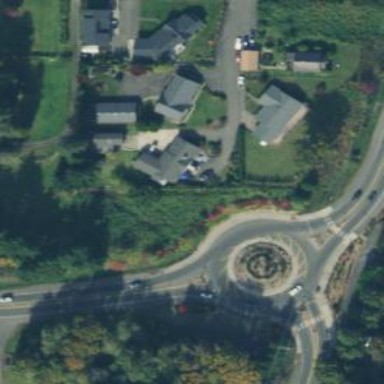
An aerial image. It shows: Secondary road with asphalt surface leading to roundabout.